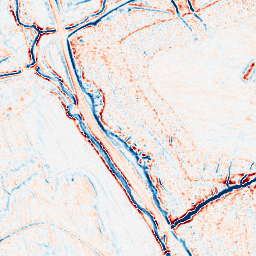
Category: edge_preserving
Decomposition family: bilateral
Decomposition parameters: d: 9
sigma_color: 100
sigma_space: 25
Upsampling method: quartic
Upsampling parameters: scale: 2
Upsampling scale: 2